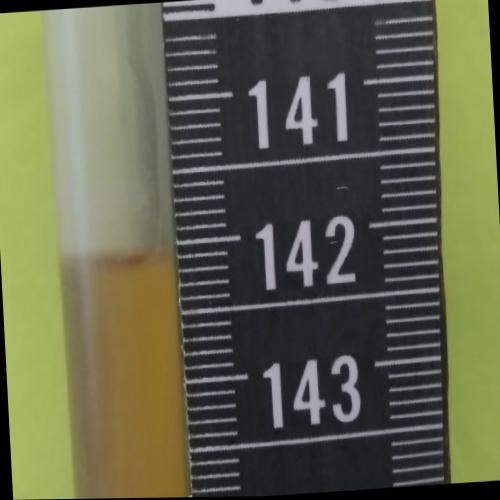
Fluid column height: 142.1 cm